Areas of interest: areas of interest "Oceanguard International Golf Club"
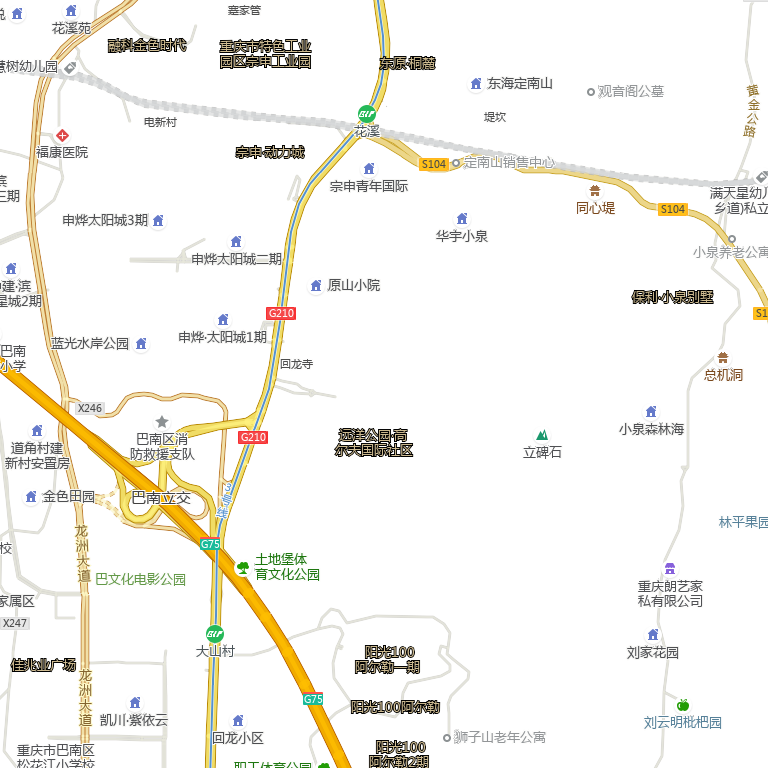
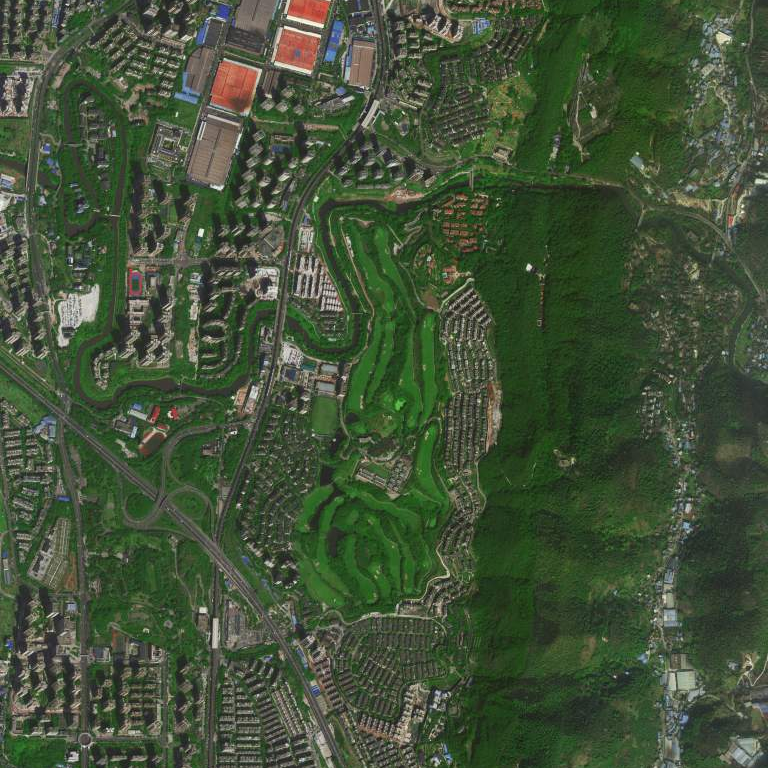